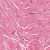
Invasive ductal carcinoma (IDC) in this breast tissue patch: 0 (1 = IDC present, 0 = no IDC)